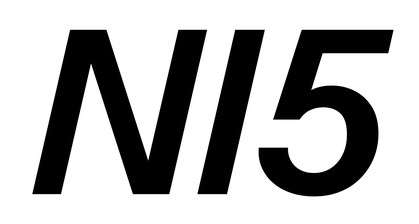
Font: InstrumentSans-Italic_SemiBold_Italic